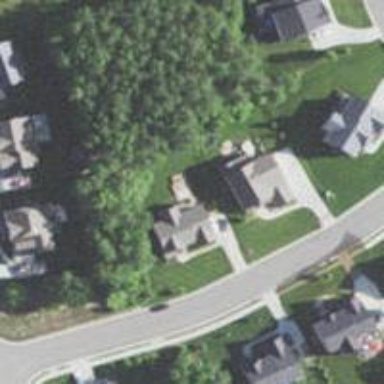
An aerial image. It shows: Neighborhood.